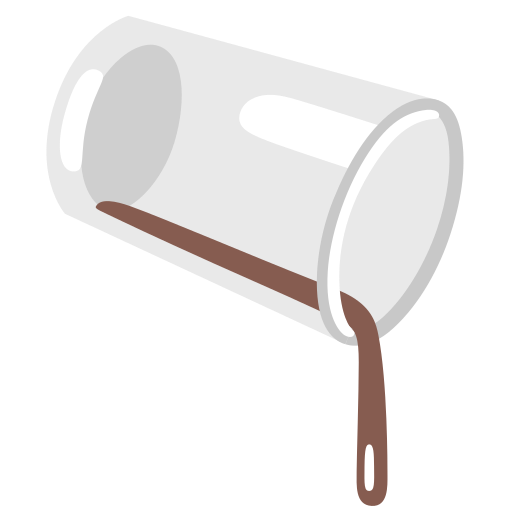
Emoji: 🫗